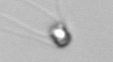
Label: Chaetoceros